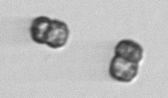
Label: Thalassiosira_sp_aff_mala